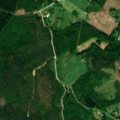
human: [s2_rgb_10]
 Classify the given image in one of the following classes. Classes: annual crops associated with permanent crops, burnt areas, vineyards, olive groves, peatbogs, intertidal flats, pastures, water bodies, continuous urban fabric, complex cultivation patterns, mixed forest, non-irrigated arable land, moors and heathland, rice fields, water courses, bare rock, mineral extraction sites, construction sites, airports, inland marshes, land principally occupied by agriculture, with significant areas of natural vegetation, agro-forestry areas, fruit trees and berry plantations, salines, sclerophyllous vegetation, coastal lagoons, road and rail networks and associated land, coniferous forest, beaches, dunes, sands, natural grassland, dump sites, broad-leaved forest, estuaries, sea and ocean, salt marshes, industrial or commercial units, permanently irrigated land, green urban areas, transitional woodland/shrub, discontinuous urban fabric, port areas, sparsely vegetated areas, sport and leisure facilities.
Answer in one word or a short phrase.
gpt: land principally occupied by agriculture, with significant areas of natural vegetation, coniferous forest, mixed forest